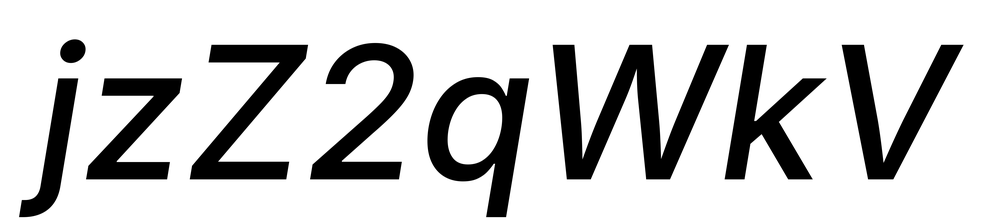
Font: Inter-Italic_Medium_Italic